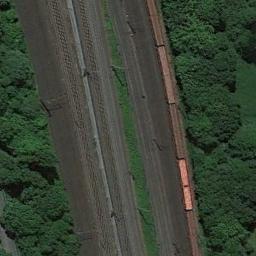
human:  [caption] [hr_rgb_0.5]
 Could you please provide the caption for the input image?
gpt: The railway is surrounded by trees .

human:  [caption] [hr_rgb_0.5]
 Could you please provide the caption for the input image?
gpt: There are two trains passing by in the picture .

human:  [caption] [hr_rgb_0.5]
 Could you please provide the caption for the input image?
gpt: The railway is next to some trees and grass .

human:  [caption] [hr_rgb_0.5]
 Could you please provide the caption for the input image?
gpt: These railways go through a forest and a train is on one railway .

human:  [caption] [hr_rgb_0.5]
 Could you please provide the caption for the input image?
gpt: There are many green trees beside the railway .